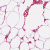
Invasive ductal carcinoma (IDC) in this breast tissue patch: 0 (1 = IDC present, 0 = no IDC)